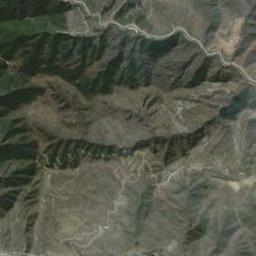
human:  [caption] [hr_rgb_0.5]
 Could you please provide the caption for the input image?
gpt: The mountain is consist of half of green plants and half of bare land .

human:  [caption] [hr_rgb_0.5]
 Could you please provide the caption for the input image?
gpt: The folded mountain consists of some ridges and valleys of different sizes and some roads go through the mountain .

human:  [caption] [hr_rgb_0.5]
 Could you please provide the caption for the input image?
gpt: The mountains are completely covered by vegetation .

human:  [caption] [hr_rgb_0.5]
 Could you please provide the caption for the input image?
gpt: The mountains are winding and undulating .

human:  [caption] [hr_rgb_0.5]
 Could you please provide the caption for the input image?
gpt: There are some ravines and two rivers on the brown mountain .